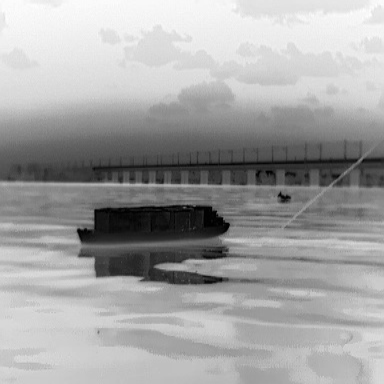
There are two objects shown in the infrared image, including a fishing_boat, and a warship.